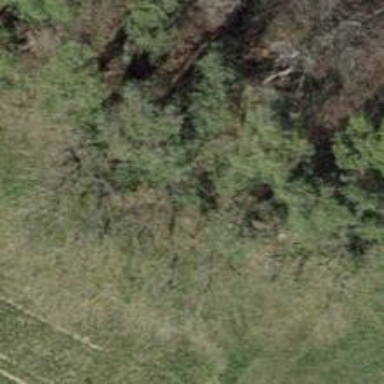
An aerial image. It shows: Brown bench.